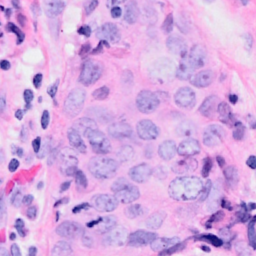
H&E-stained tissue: Breast